Aerial crown-view tile of a tropical tree (Barro Colorado Island, Panama), acquired 20241112:
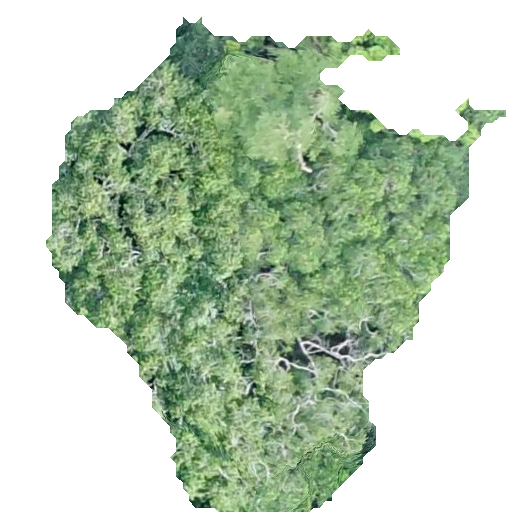
Species: Guatteria lucens
GBIF accepted scientific name: Guatteria lucens
Crown area: 210.894 m²